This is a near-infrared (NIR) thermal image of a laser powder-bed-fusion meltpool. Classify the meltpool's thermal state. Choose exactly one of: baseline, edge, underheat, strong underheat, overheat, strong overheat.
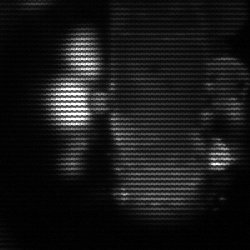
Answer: strong underheat